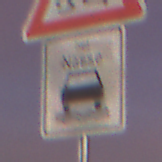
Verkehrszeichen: BeiNaesse
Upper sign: SchleuderOderRutschgefahr
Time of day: SunriseSunset
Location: Outdoor (Urban)
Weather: PartlyCloudy
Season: NotSpecified
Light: Artificial